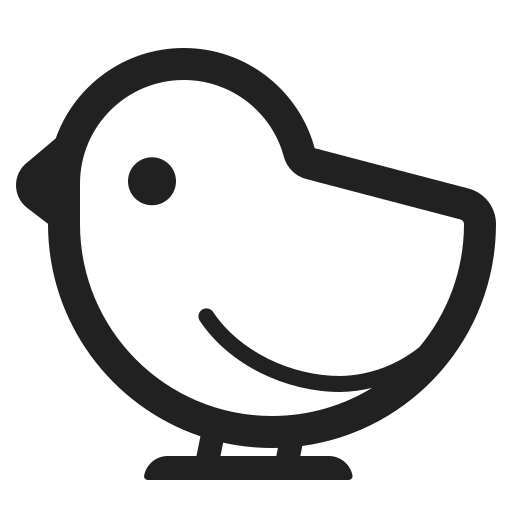
baby chick high contrast